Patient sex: M
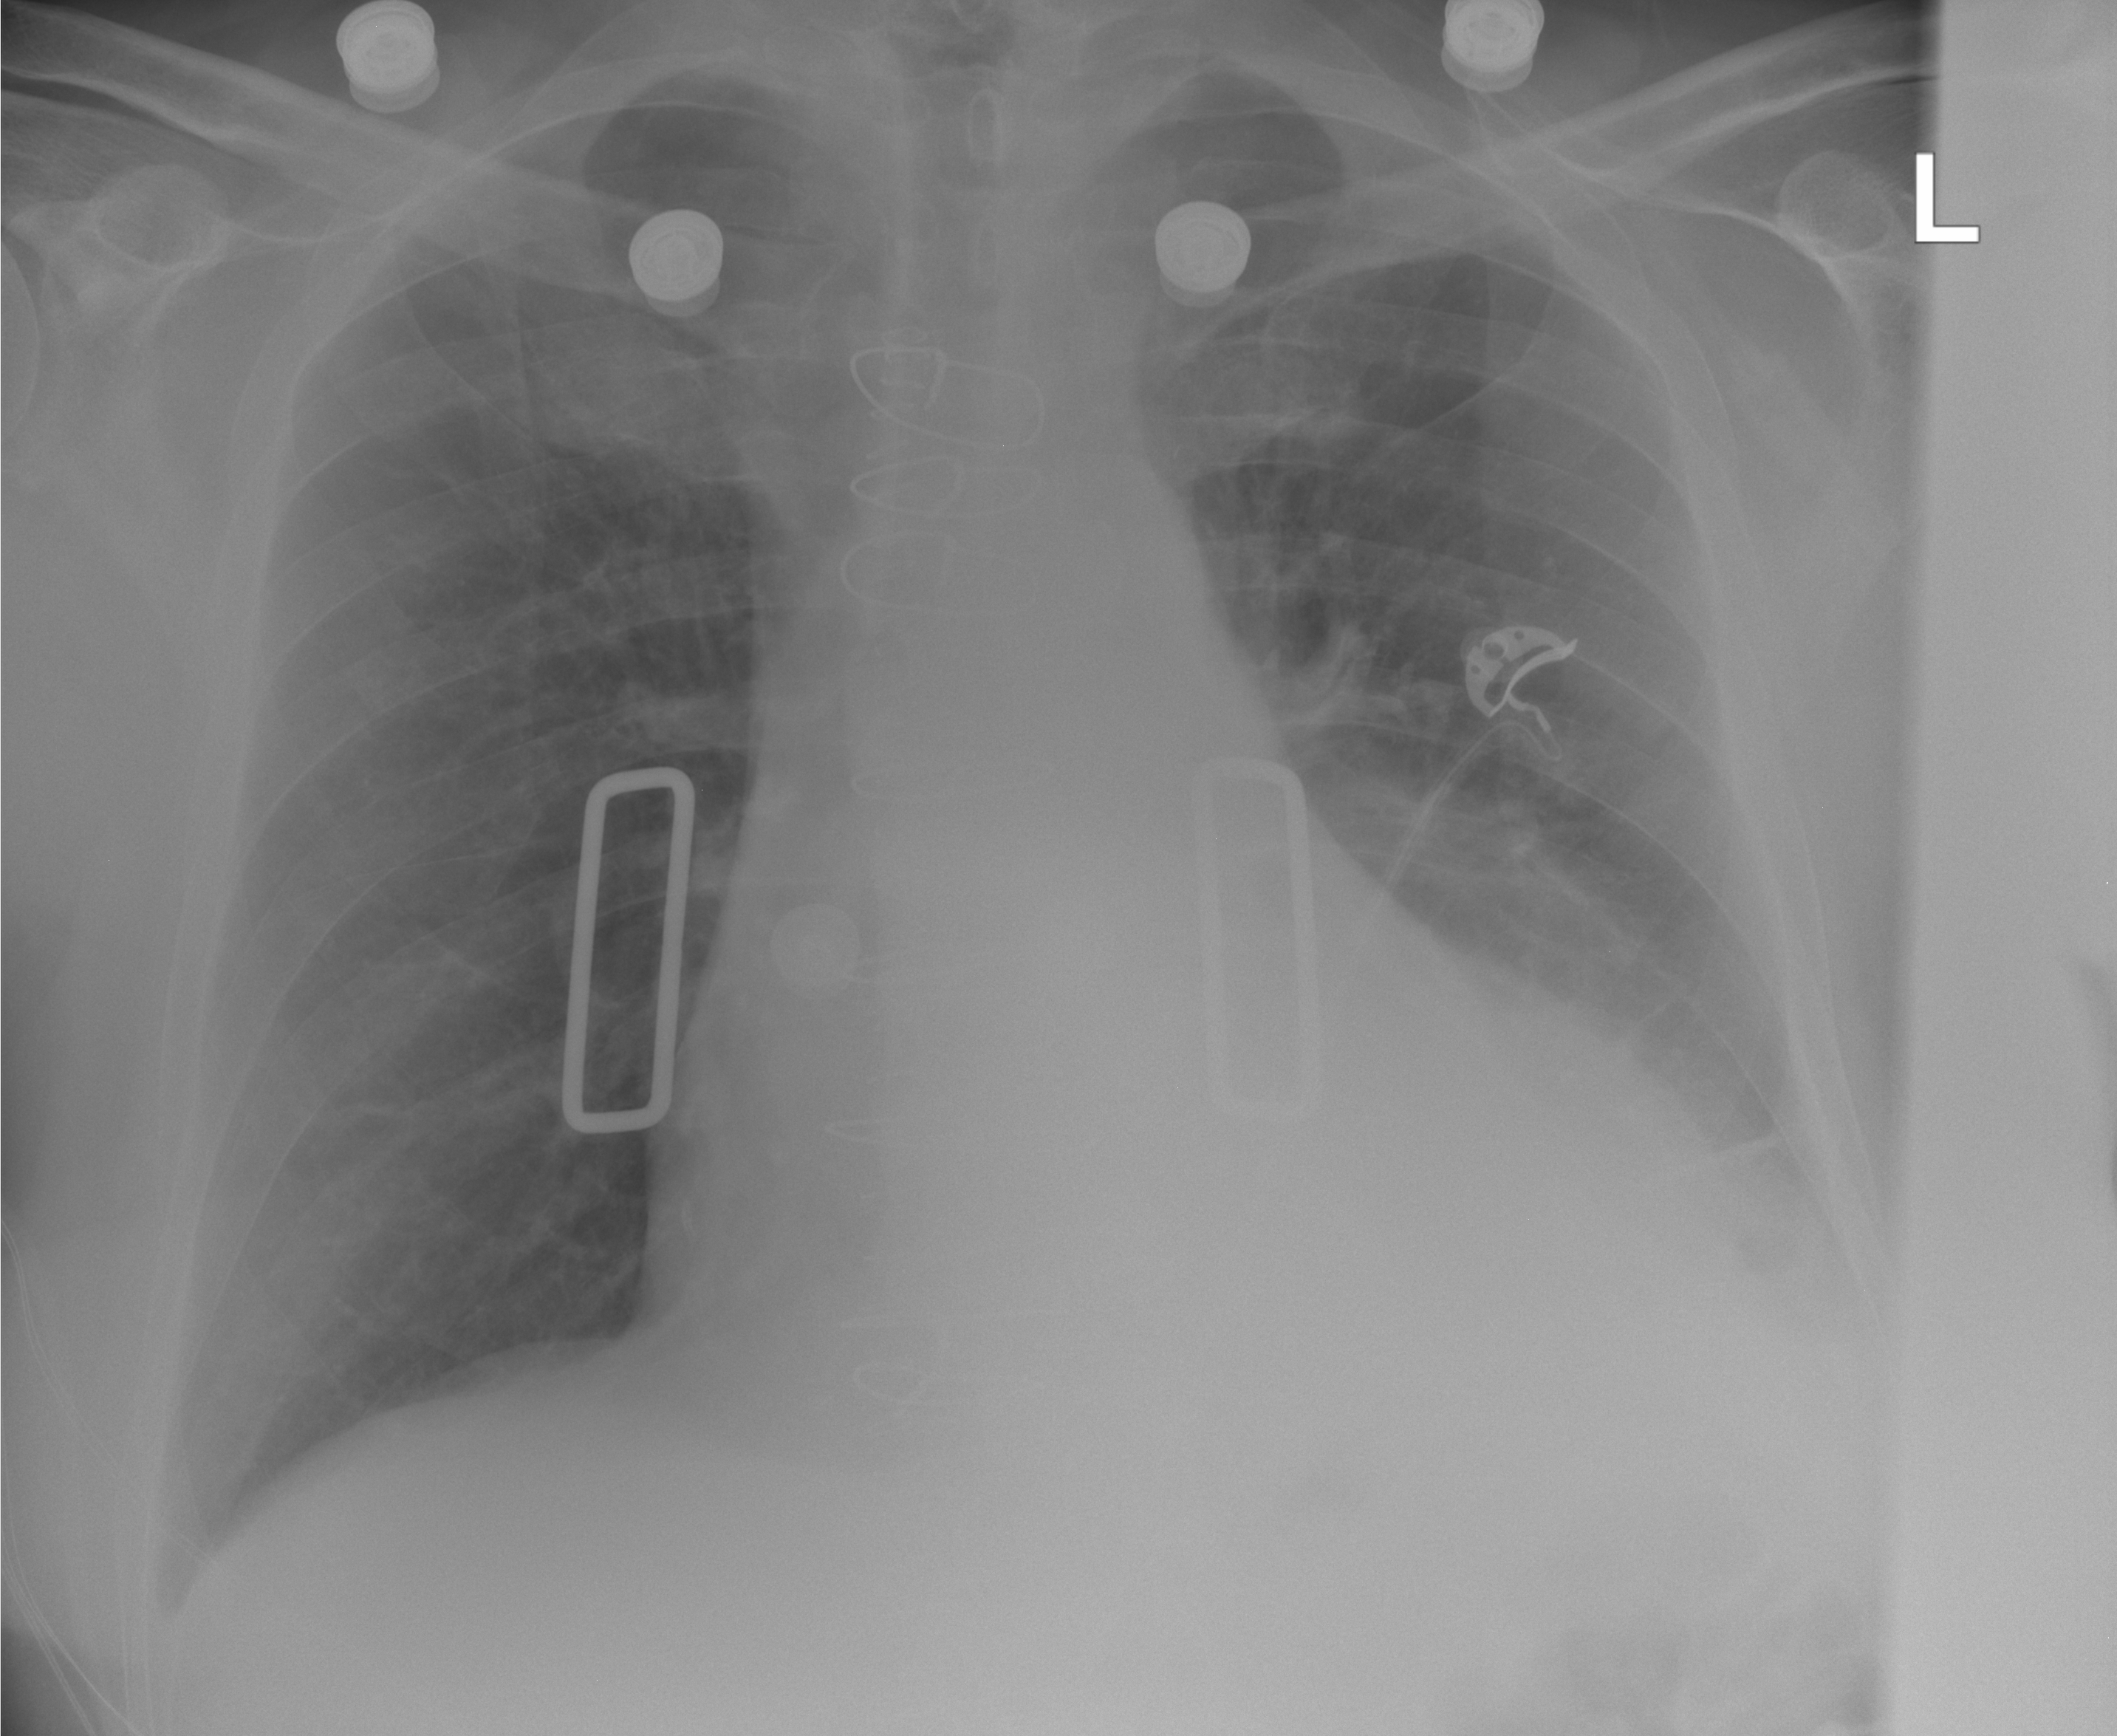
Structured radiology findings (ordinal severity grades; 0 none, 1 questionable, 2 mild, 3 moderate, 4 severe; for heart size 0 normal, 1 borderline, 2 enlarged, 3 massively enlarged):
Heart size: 1
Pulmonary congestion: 0
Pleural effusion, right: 0
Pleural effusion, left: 2
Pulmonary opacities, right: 0
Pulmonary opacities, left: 0
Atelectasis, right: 0
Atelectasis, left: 2